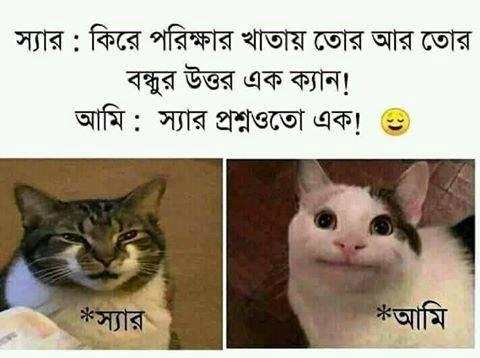
Caption: স্যারঃ কিরে পরিক্ষার খাতায় তোর আর তোর বন্ধুর উত্তর এক ক্যান !  আমিঃ স্যার প্রশ্নওতো এক ! * স্যার   * আমি
Label: non-hate